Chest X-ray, PA view. Patient: 25 years old, sex M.
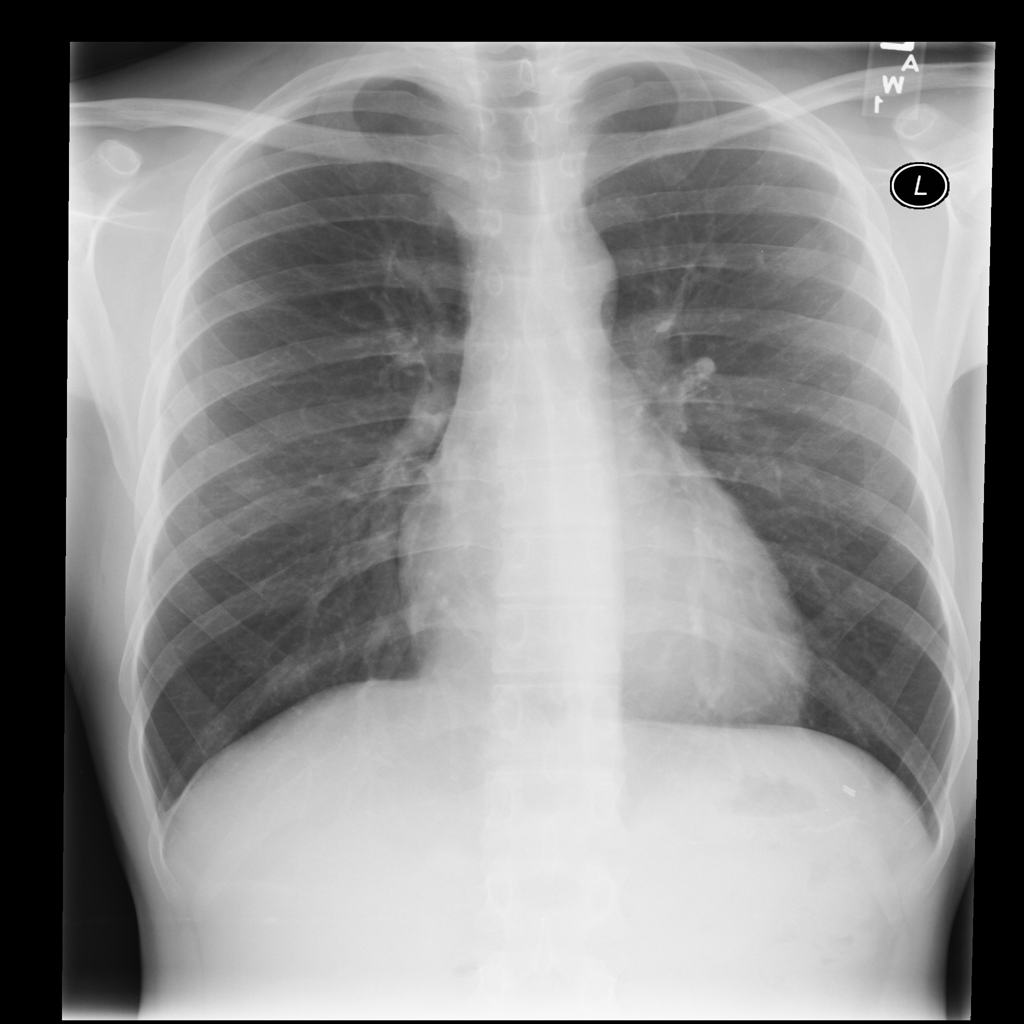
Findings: No Finding